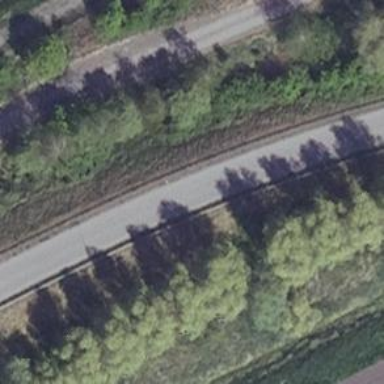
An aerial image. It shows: Unclassified road with asphalt surface and embankment.